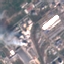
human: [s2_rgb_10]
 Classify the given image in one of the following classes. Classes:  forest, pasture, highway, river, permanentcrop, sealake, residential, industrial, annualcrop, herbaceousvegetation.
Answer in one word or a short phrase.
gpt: Industrial